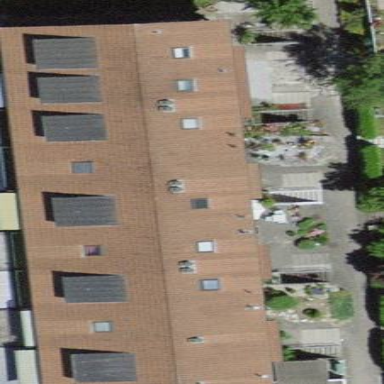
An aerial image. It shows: Building with gabled roof made of roof tiles.